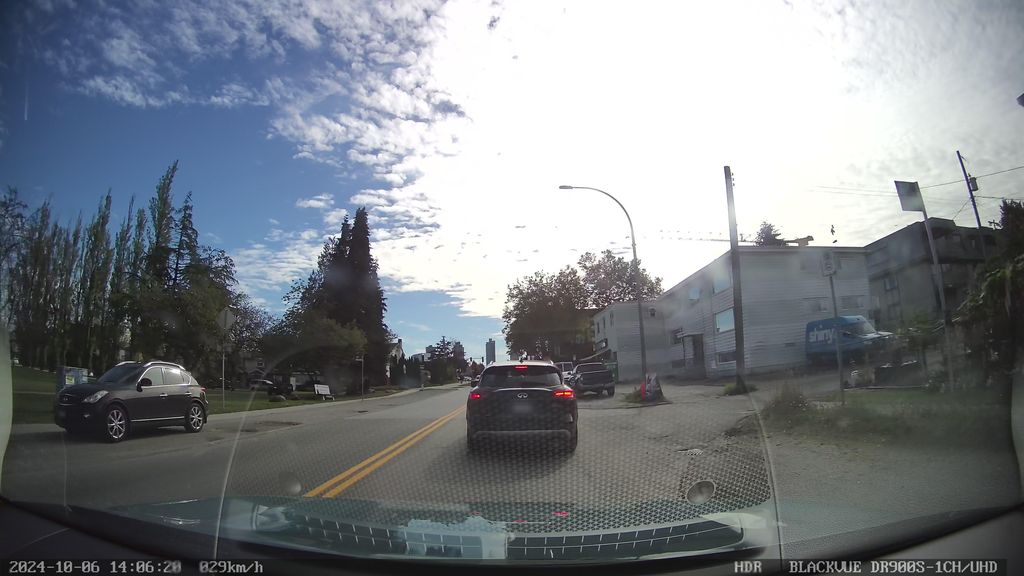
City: vancouver